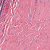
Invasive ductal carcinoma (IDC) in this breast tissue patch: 0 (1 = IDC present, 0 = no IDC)